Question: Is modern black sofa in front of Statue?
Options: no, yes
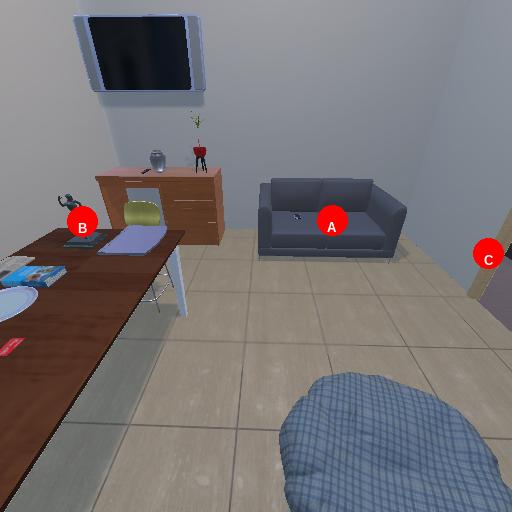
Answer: no